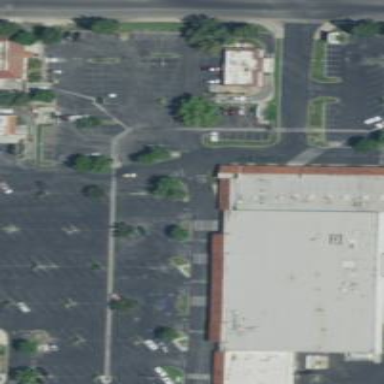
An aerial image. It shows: Shopping centre building.